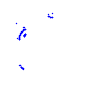
Particle: proton